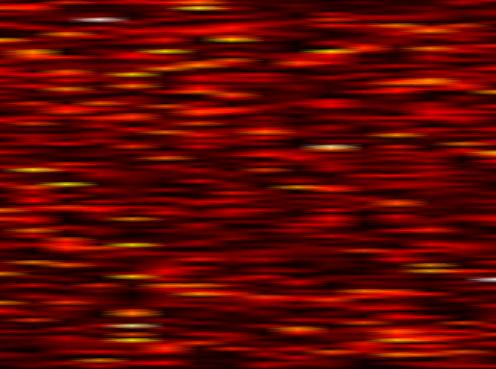
Label: WOLA